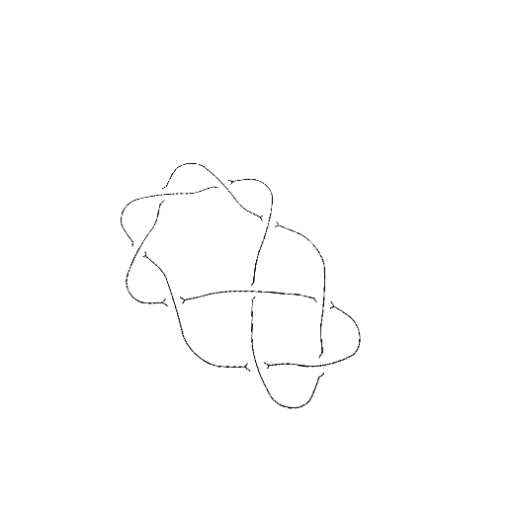
Crossing number: 9